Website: macys
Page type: delivery-shipping
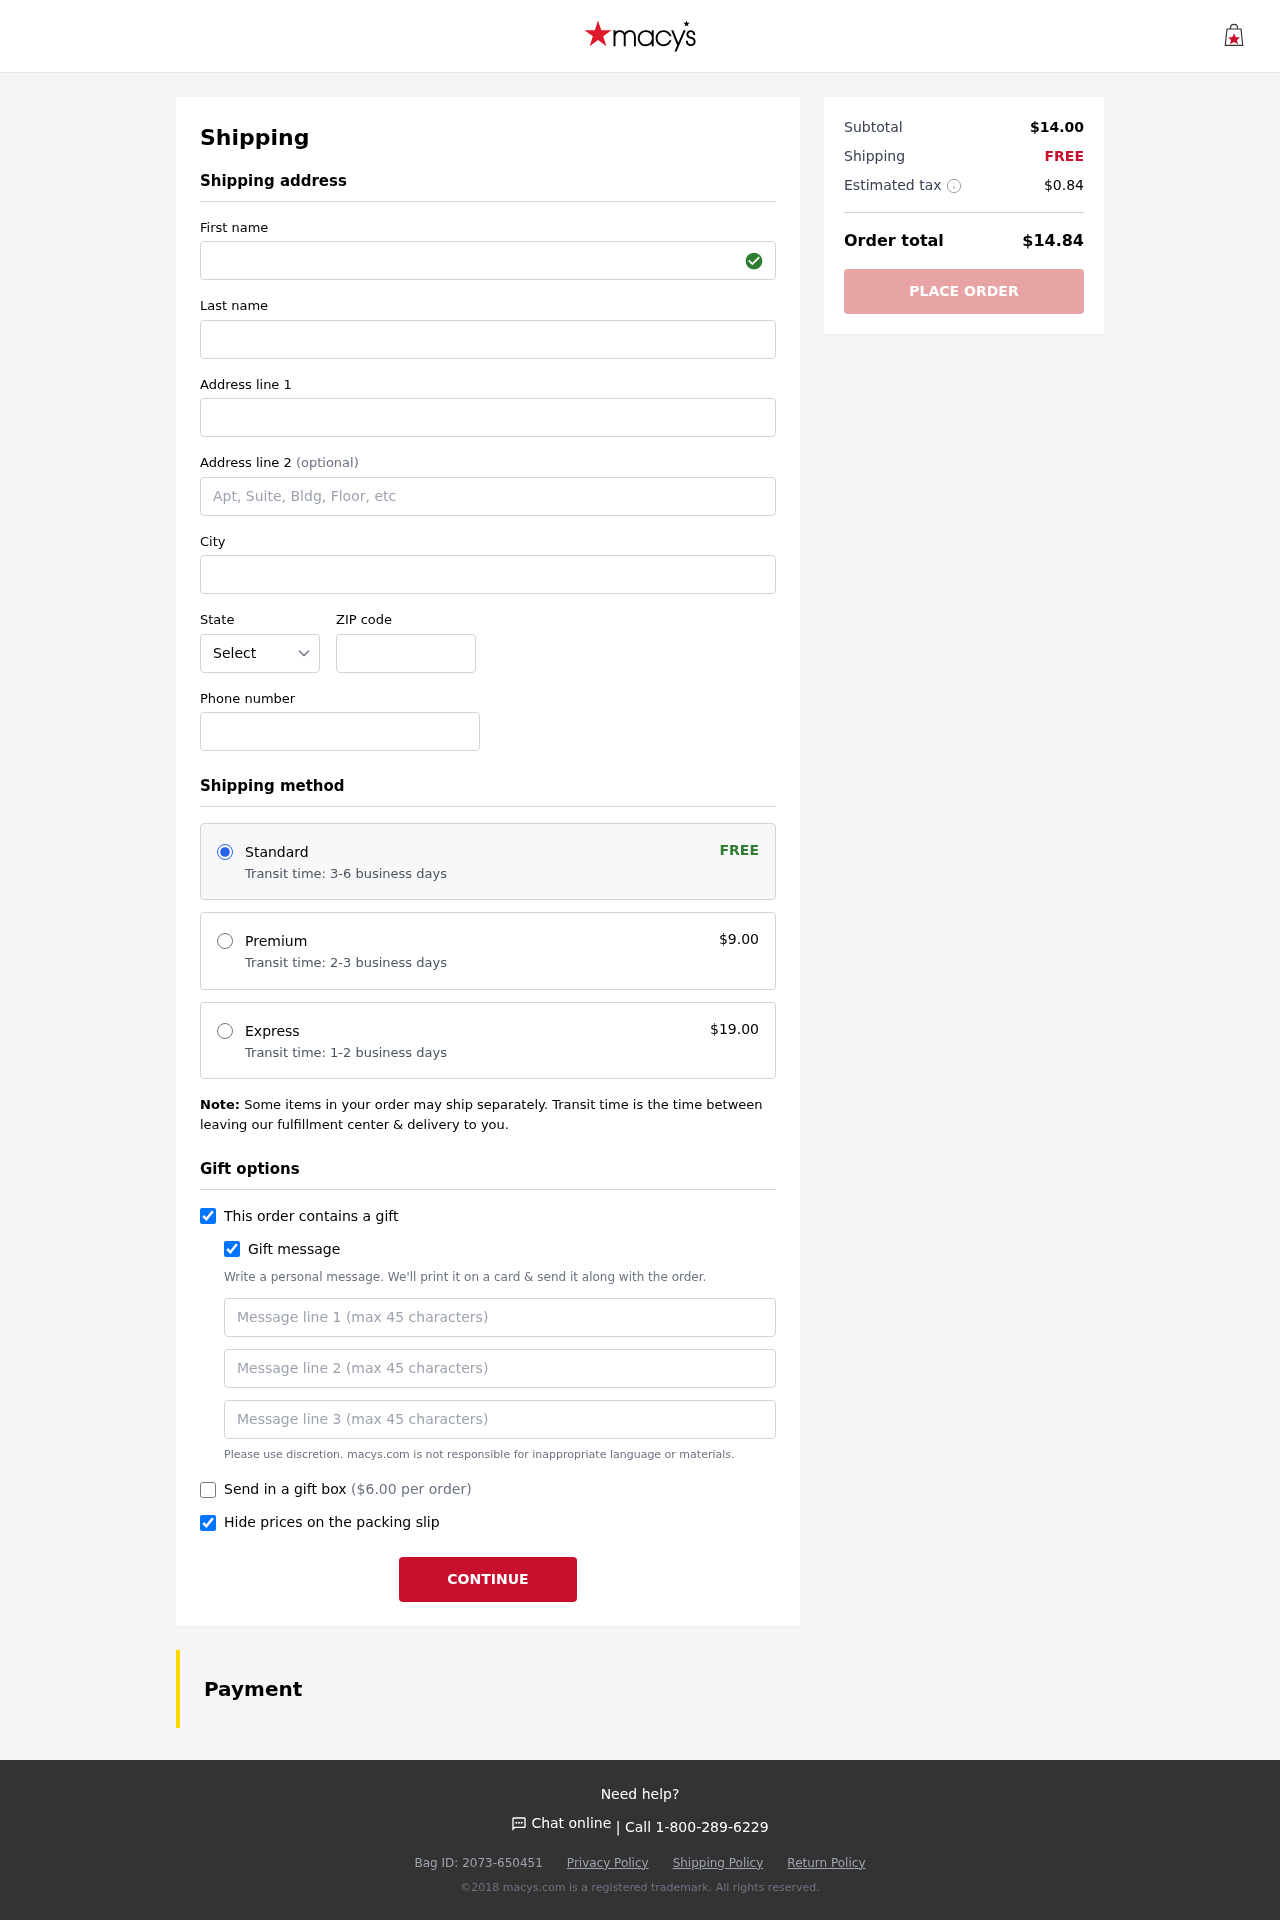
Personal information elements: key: PII_STATE_ABBR
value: WA
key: PII_FIRSTNAME
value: Laura
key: PII_LASTNAME
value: Hoffman
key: PII_STREET
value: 1901 Deleon Dale
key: PII_STREET2
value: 136 Lisa Islands Suite 201
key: PII_CITY
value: Robertside
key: PII_POSTCODE
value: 62351
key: PII_PHONE
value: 8113451672
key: PII_GIFT_MESSAGE
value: Hey Jessica! I thought you’d love this cool neck gaiter to rock during your outdoor adventures—it’s perfect for those sunny days ahead. Hope you enjoy it!  Laura
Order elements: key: ORDER_SHIPPING_STANDARD
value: Transit time: 3-6 business days
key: ORDER_SHIPPING_COST
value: FREE
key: ORDER_SHIPPING_PREMIUM
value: Transit time: 2-3 business days
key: ORDER_SHIPPING_PREMIUM_PRICE
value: $9.00
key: ORDER_SHIPPING_EXPRESS
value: Transit time: 1-2 business days
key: ORDER_SHIPPING_EXPRESS_PRICE
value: $19.00
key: ORDER_GIFT_BOX_PRICE
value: ($6.00 per order)
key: ORDER_SUBTOTAL
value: $14.00
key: ORDER_SHIPPING_COST2
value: FREE
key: ORDER_TAX
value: $0.84
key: ORDER_TOTAL
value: $14.84